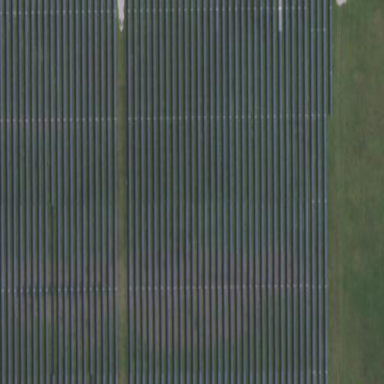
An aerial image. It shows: Solar power plant enclosed by fence.